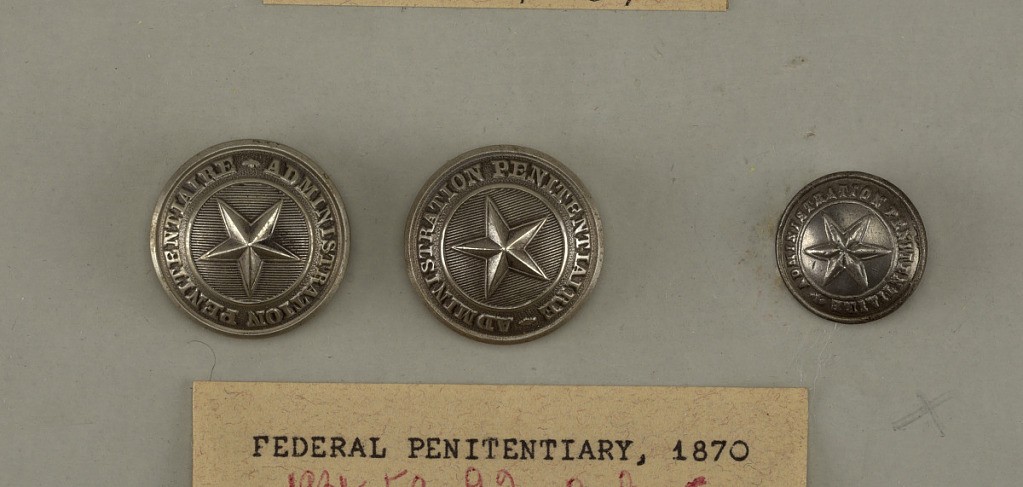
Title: Button
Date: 19th century
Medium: Nickle plated brass
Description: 1931-59-92-a: Five-pointed star surrounded by the words "Adminis...;     1931-59-92-b: Five-pointed star surrounded by the words "Adminis...;     1931-59-92-c: Five-pointed star surrounded by the words "Adminis...